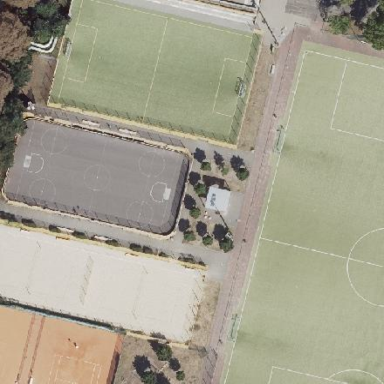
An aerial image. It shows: Asphalt pitch used for field hockey.